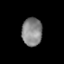
Tissue: lung
Cell type: Epithelial cells
Senescence score: 0.2027
Nuclear area (px): 563
Mean DAPI intensity: 133.947